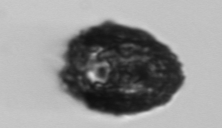
Label: Stenosemella_pacifica